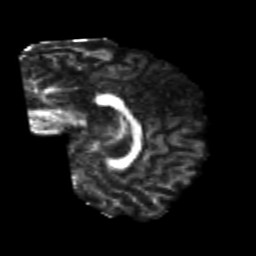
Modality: FA
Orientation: sagittal
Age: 22
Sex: male
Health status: healthy
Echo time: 0.074 s